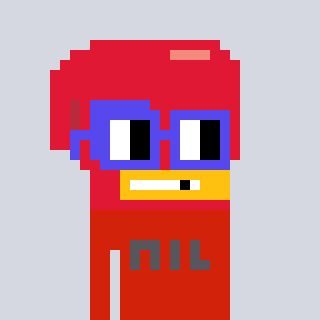
a pixel art character with square blue glasses, a boxing glove-shaped head and a red-colored body on a cool background